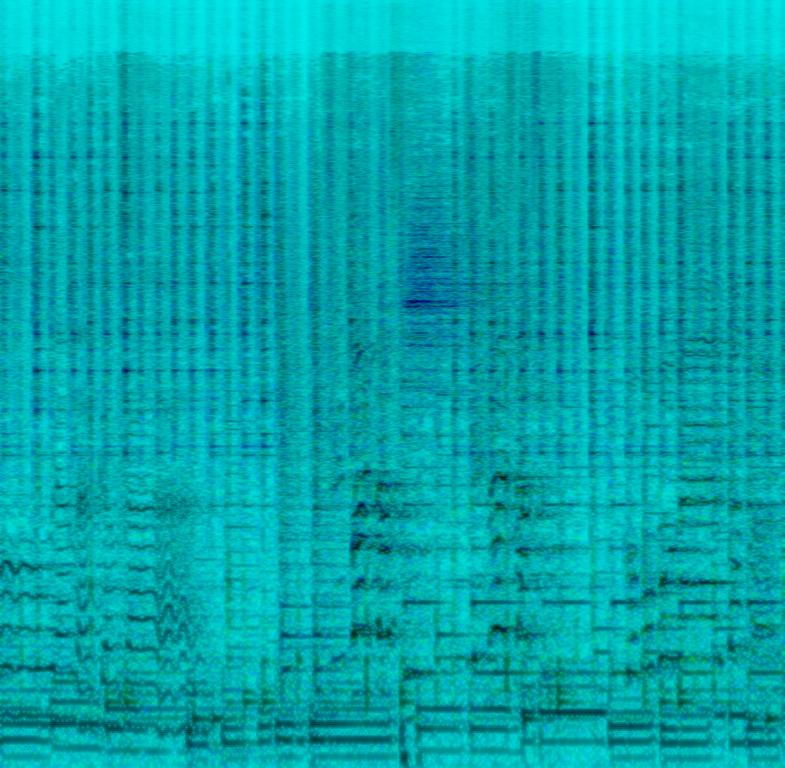
This salsa song contains percussive elements as maracas,cowbell and bongos creating a typical salsa rhythm spread across both sides of the speakers. An e-bass is playing a complex walking bassline. An acoustic piano is playing a melody up and down the scales along with backing vocals singing in harmony as a countermelody to the male lead voice singing in the midrange. This song may be playing in a latin bar.